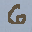
Label: 6